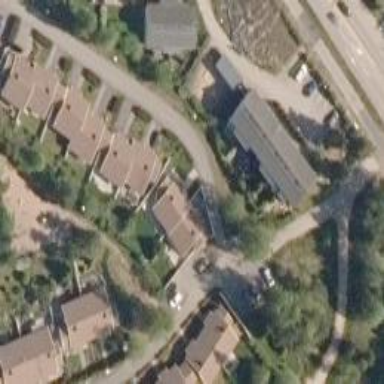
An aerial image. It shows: Living street.